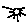
Label: sun